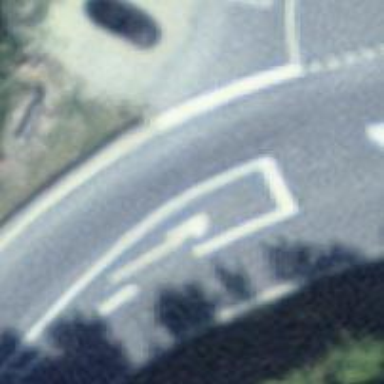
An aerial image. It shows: Secondary road with asphalt surface.